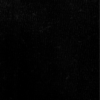
Label: dusty